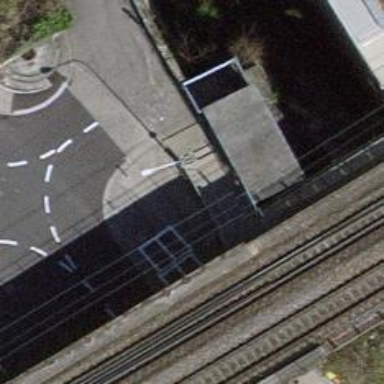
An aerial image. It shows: Concrete steps with ramp.